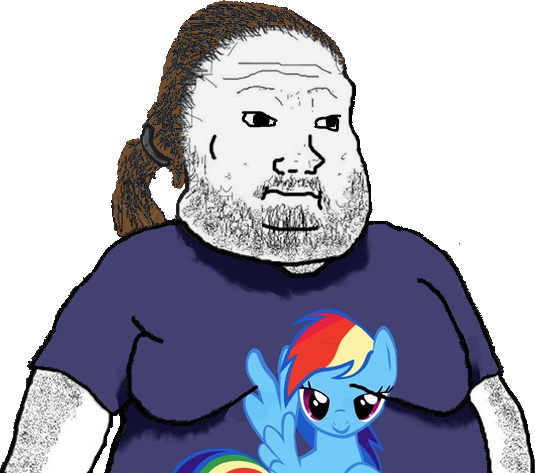
Label: 5_Blobjak